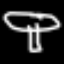
Label: mushroom